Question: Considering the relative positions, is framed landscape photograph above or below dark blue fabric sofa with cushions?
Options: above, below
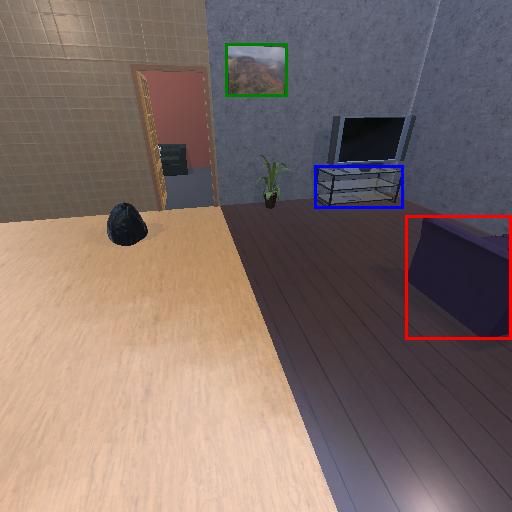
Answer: above